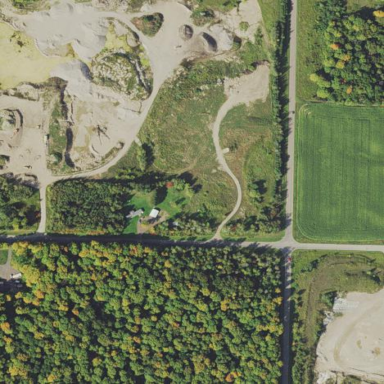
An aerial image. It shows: Quarry area.